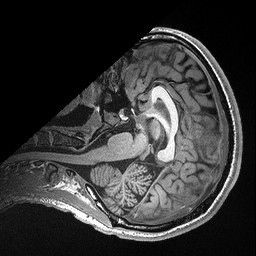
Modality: T1w
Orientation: axial
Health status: healthy
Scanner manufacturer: siemens
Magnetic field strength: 3 T
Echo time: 0.00298 s